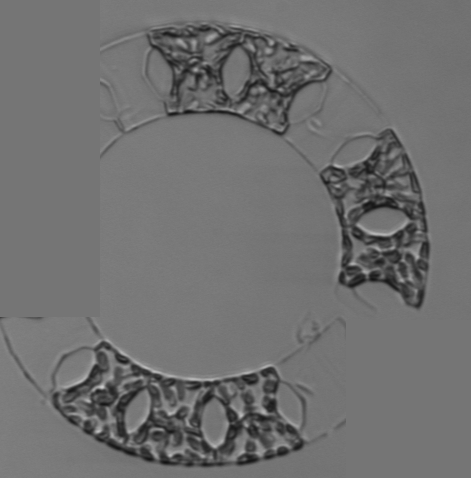
Label: Eucampia